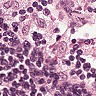
Metastatic tissue present: no